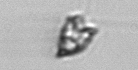
Label: Pyramimonas_longicauda